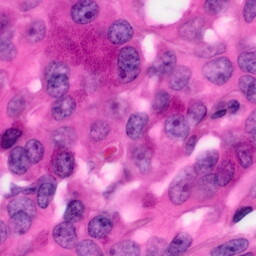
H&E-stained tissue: Pancreatic